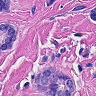
Metastatic tissue present: yes